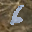
Label: 6